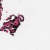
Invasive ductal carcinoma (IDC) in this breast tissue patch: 0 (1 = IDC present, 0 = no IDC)